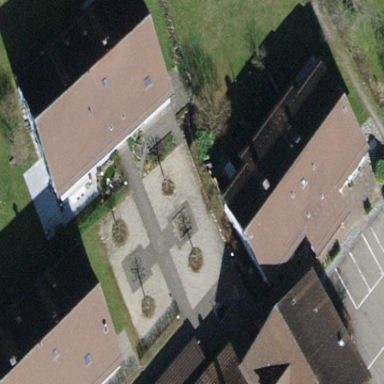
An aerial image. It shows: Building with tiled roof.